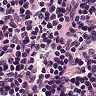
Metastatic tissue present: no